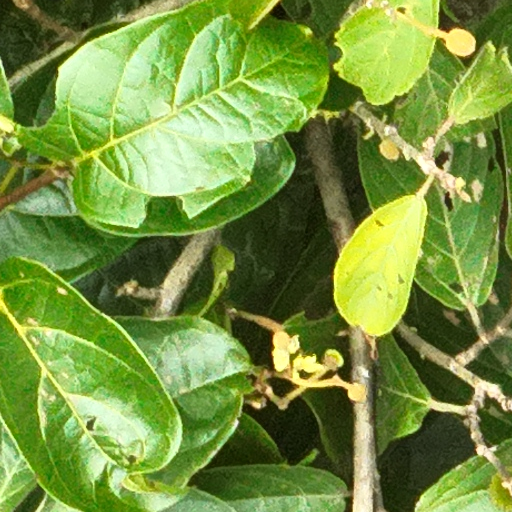
Species: Apeiba membranacea
GBIF accepted scientific name: Apeiba membranacea
Crown area (m\u00b2): 209.161